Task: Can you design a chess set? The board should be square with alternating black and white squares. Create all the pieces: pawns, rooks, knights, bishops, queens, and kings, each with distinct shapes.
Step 3800:
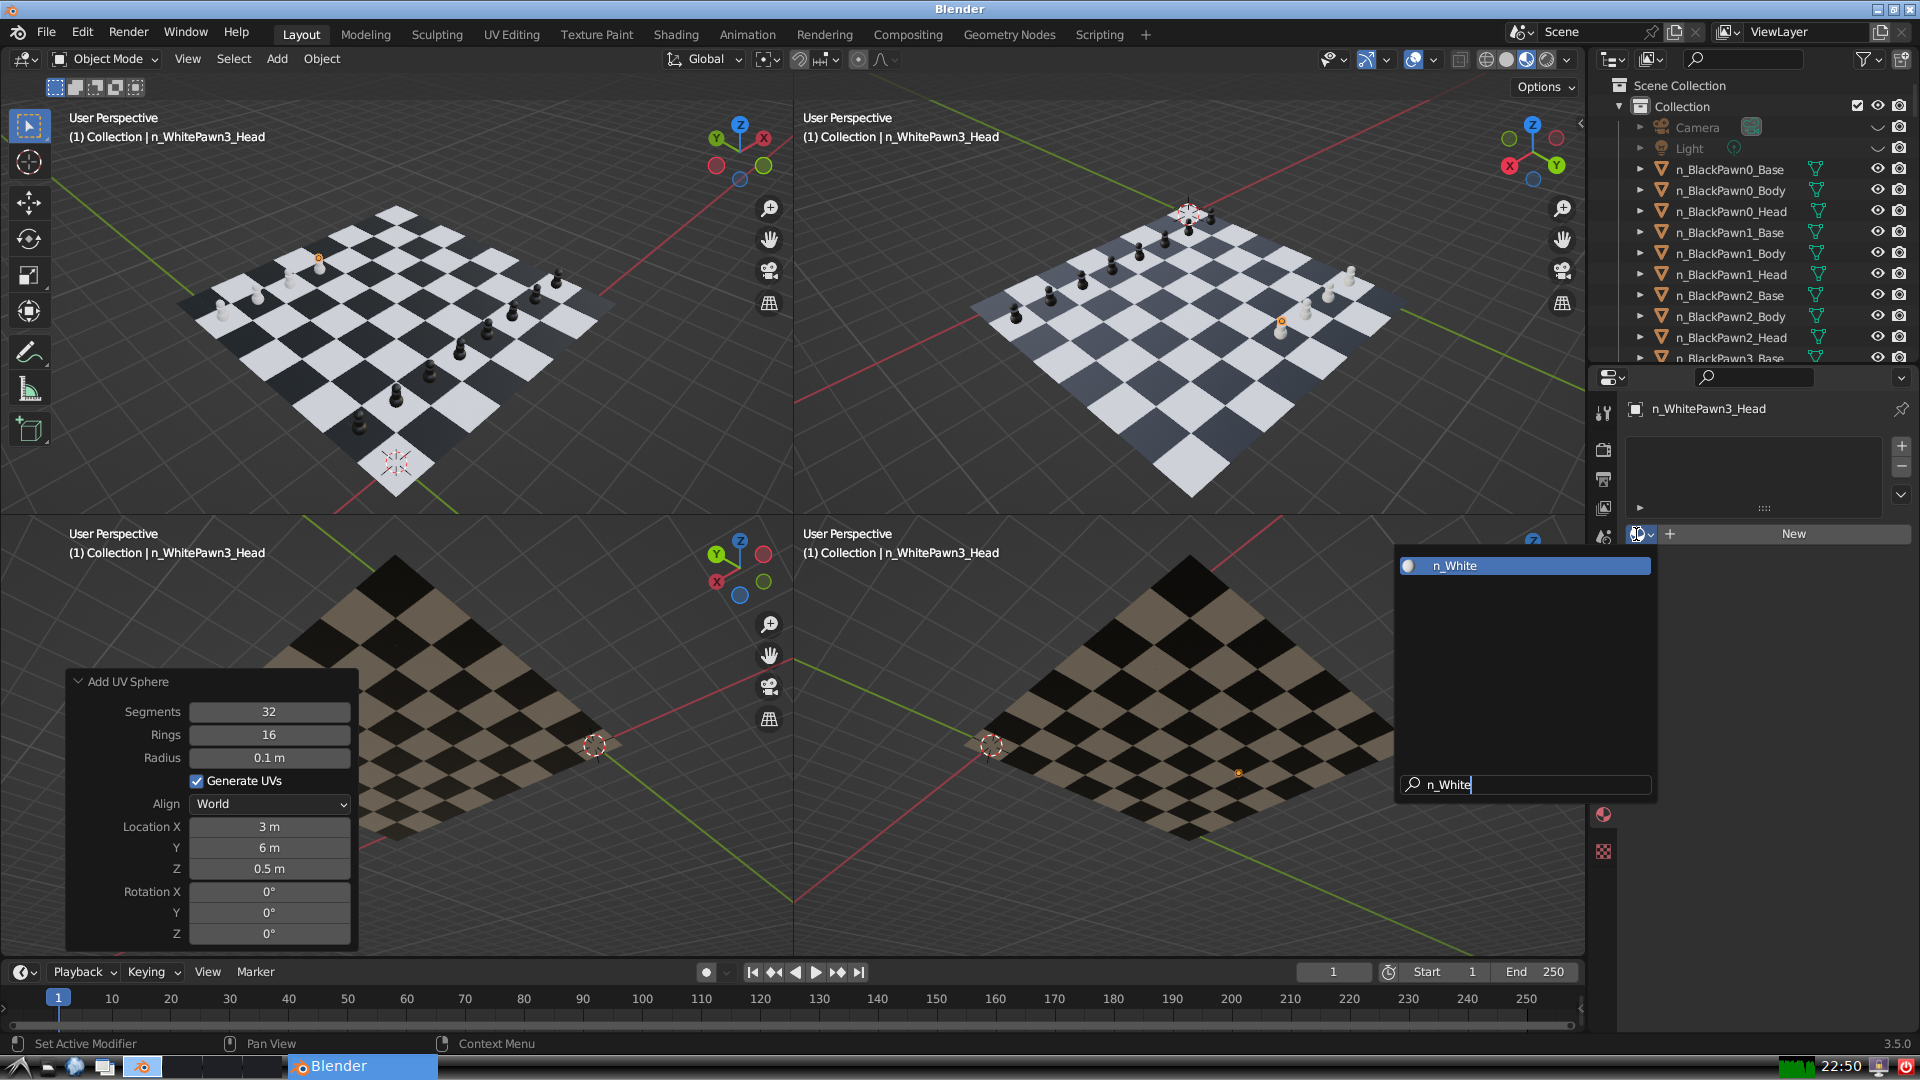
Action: {"key_press": ['Return']}